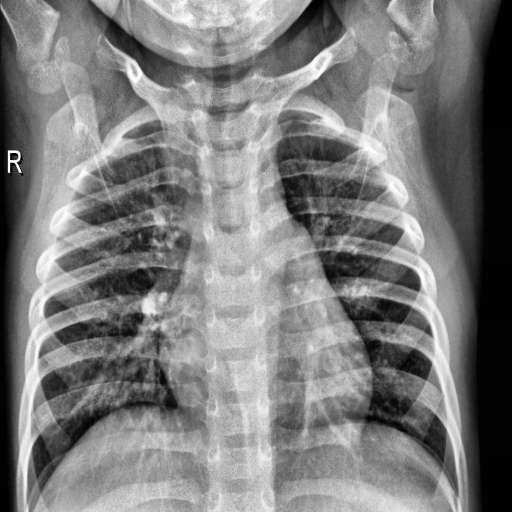
Finding: NORMAL